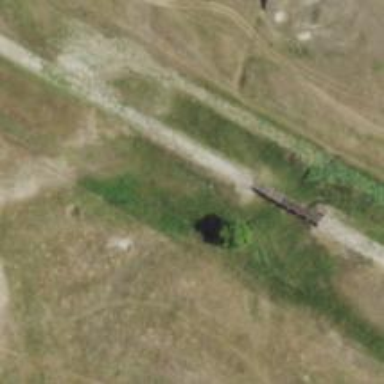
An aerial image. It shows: Abandoned railway passing under cycleway bridge.